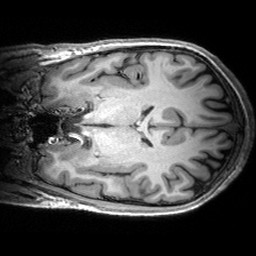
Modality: T1w
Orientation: coronal
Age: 25
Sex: male
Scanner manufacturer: siemens
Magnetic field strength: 3 T
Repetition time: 2.53 s
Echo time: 0.00299 s